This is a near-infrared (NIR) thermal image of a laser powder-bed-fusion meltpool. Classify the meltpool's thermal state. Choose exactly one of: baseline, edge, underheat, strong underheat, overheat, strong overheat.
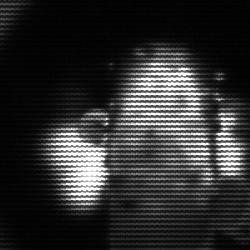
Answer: strong underheat